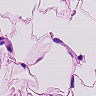
Metastatic tissue present: no